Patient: sex M, age 62
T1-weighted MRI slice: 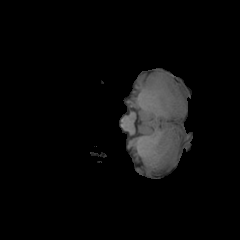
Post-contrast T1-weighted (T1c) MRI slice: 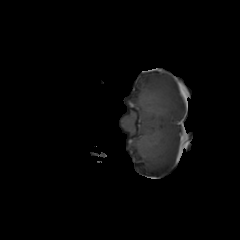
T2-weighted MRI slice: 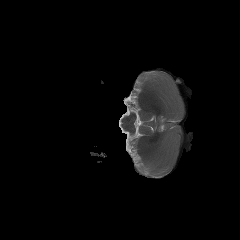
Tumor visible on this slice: no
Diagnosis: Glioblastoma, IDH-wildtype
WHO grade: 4